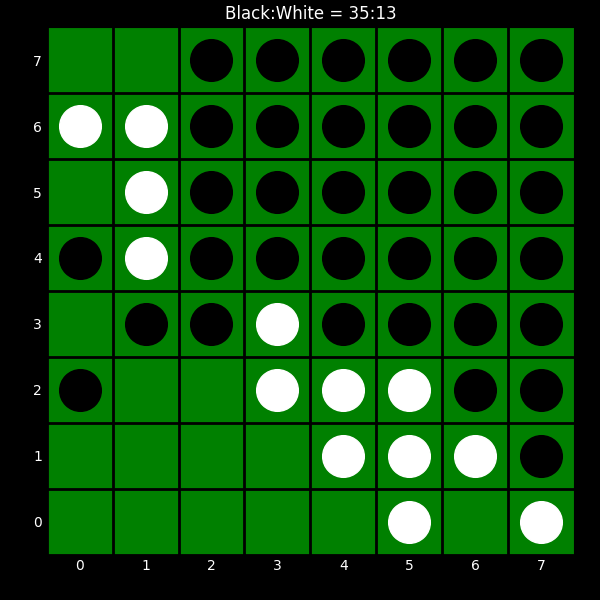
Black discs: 35
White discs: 13